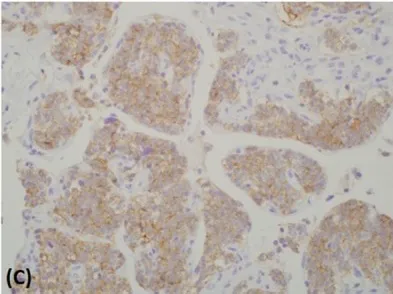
Upon immunohistochemical staining, the tumor was immunoreactive for CD 56.
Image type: pathology (immunostaining)